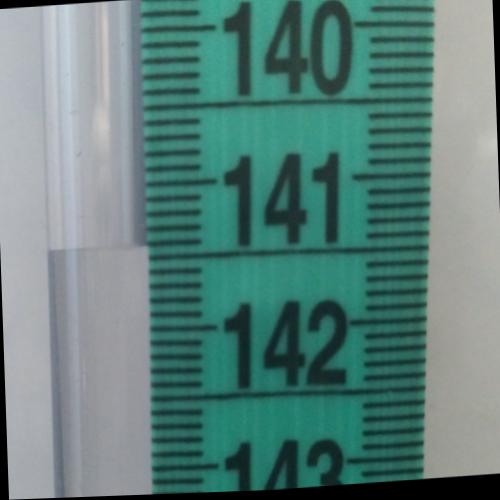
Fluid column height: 141.4 cm